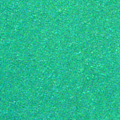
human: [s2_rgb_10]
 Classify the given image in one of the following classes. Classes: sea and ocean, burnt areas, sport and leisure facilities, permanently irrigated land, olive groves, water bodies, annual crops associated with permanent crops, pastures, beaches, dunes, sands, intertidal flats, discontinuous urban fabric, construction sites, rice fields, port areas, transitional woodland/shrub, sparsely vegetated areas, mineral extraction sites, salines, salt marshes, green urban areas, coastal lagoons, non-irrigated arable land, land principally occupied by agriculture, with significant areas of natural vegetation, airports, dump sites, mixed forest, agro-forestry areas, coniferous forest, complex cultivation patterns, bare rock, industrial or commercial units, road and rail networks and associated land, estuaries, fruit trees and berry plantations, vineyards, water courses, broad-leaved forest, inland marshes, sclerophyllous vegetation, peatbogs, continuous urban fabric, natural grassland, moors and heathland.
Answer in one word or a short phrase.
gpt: sea and ocean